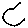
Label: cloud